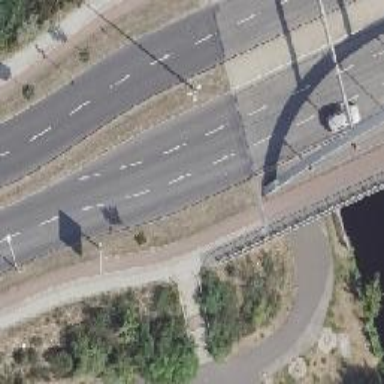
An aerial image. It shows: Secondary road with asphalt surface. It has lane markings and features dual carriageway.